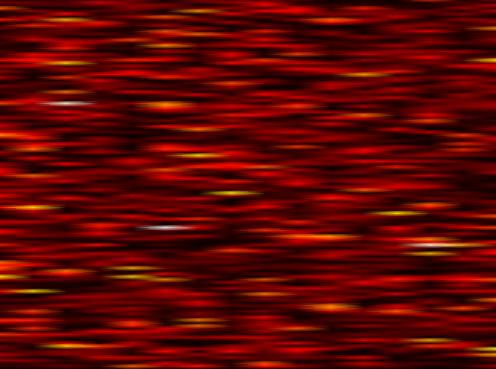
Label: WOLA